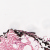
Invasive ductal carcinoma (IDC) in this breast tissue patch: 0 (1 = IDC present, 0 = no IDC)